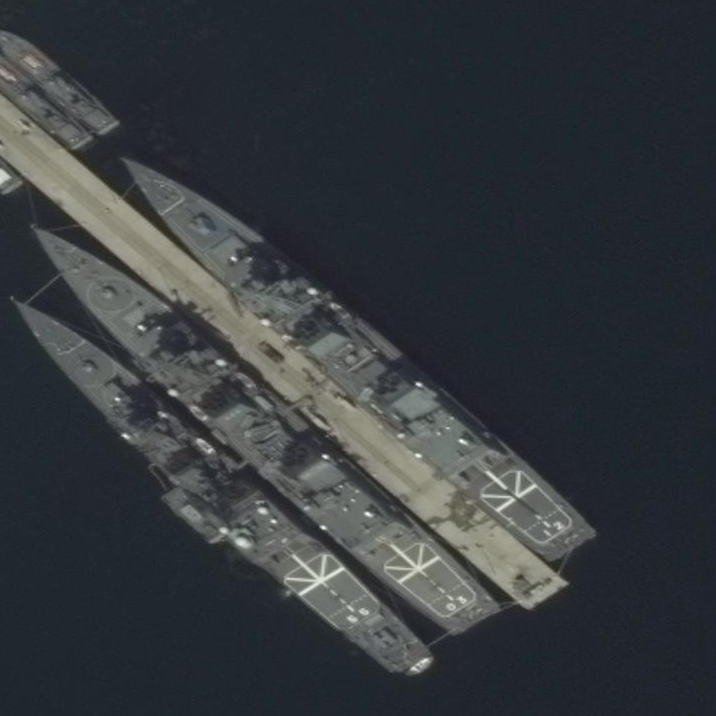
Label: cruiser